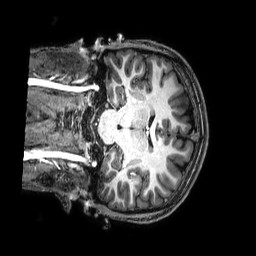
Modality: T1w
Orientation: coronal
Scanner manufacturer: philips
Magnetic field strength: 3 T
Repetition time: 0.008 s
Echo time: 0.003539 s